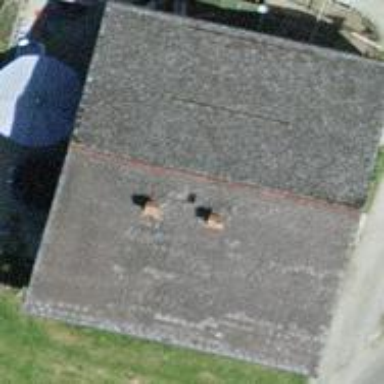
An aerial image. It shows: Detached building.